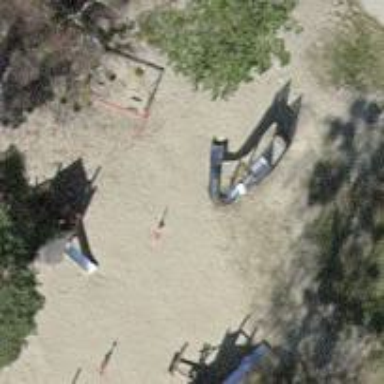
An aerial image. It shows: Playground featuring springy horse theme.